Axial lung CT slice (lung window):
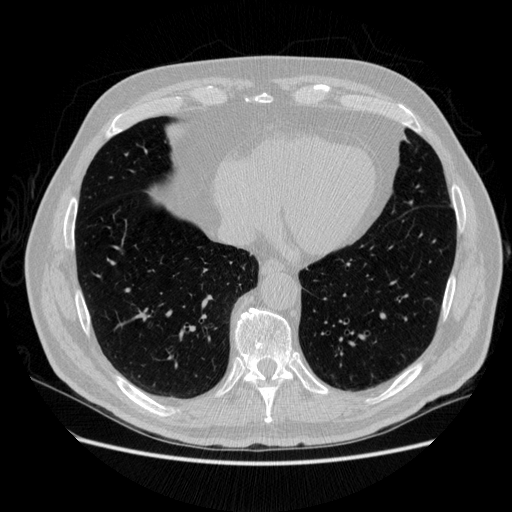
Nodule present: no